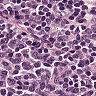
Metastatic tissue present: no